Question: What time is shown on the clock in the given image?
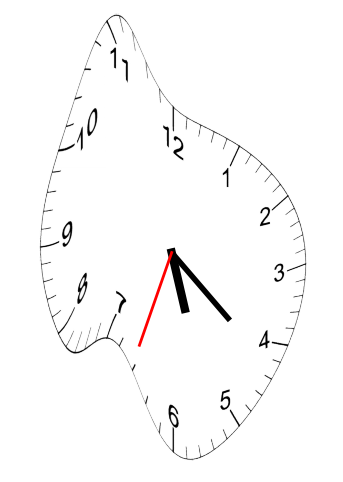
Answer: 05:21:33